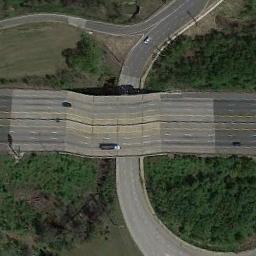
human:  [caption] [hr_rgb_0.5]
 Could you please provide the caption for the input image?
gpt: The cross-line overpass is over the road in the forest .

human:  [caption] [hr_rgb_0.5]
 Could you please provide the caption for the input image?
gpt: The overpass is on the grass next to some trees .

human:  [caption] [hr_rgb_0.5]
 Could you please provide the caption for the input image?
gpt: Two overpasses and a road cross here .

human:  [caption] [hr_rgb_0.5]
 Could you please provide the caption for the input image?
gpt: Several cars are on the overpass .

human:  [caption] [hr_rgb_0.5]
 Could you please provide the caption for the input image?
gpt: There are some green trees around the overpass .